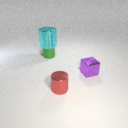
small green metal cylinder behind small purple metal cube